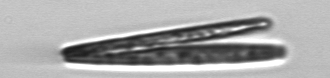
Label: Thalassionema